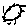
Label: sun